Question: I'm getting some strange behavior from a listview/the getChildAt method.
I have listView and set adapter for it that have 300 rows. I try to set onScrollListener for my list and in onScroll method get firstVisibleItem view and change it's background color.but getChildAt method of list view return wrong view(exactly it return view at ).
here is my code:
'''
adapter = new ListAdapterShowContent(this, arrayList);
list.setAdapter(adapter);
list.setOnScrollListener(new OnScrollListener() {
@Override
public void onScrollStateChanged(AbsListView view, int scrollState) {
// TODO Auto-generated method stub
}
@Override
public void onScroll(AbsListView view, int firstVisibleItem,
int visibleItemCount, int totalItemCount) {
// TODO Auto-generated method stub
View v = list.getChildAt(firstVisibleItem);
if(v != null) {
v.setBackgroundColor(Color.BLUE);
}
}
});
'''
for example if firstVisibleItem in onScroll was 3,the Sixth row of list change background

I just change bg for simplify issue, In fact I want to get top position of returned view.so using adapter don't help me.
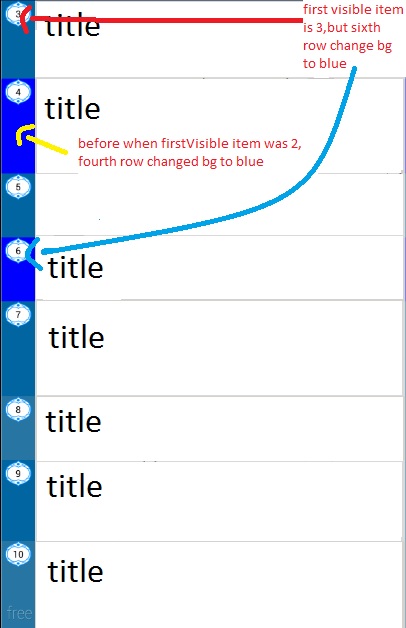
Answer: You need to simply call 'getChildAt() with index 0' (or 1 if you list view has some fixed header). This will always be the first visible item, regardless of the position of the data behind it in the backing array.